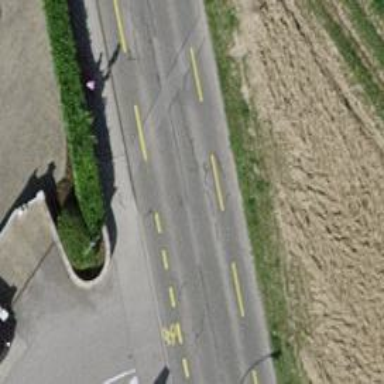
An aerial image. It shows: Tertiary road with asphalt surface and designated cycle lane.